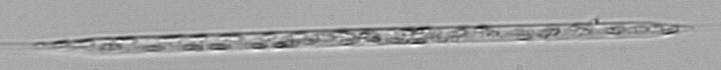
Label: Rhizosolenia